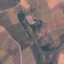
Land use / land cover: PermanentCrop